Field crop: maize
Growth stage: 2
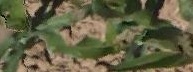
Species: maize